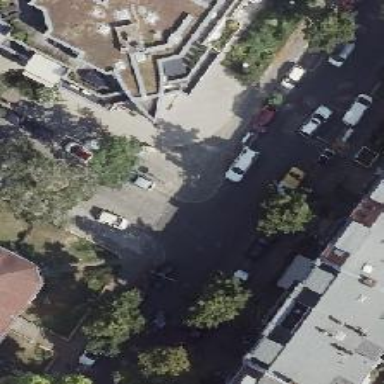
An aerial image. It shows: Tertiary road with asphalt surface. Parking on both sides is parallel and half on the kerb.